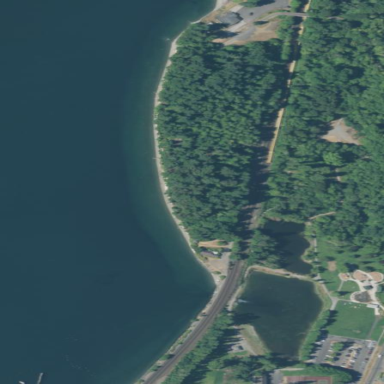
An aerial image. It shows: Beach with gravel surface.